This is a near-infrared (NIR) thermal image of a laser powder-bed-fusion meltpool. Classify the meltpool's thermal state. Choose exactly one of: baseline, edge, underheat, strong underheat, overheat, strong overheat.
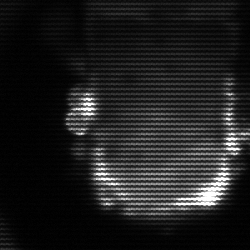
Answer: baseline